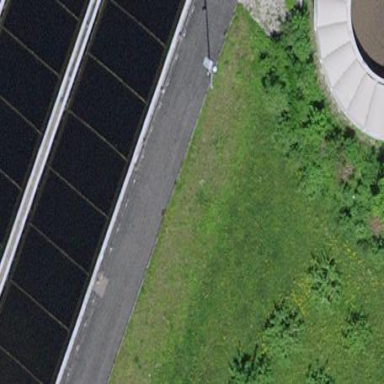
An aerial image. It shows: Image of wastewater.